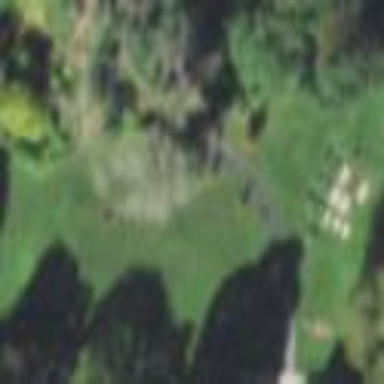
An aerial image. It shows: Park.